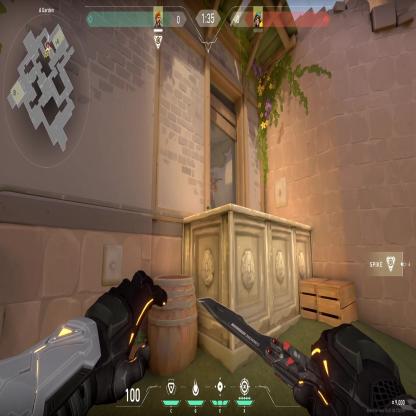
Label: enemy